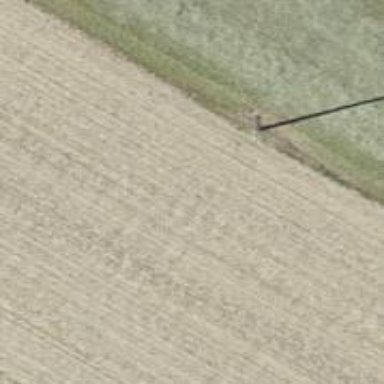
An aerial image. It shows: Power pole.